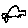
Label: car